Question: I've created a custom styled 'TabControl' for my WPF application. This includes the following 'Style' for the 'TabItem's:
'''
<Style x:Key="TabItemStyle1" TargetType="{x:Type TabItem}">
<Setter Property="Padding" Value="12,2"/>
<Setter Property="HorizontalContentAlignment" Value="Stretch"/>
<Setter Property="VerticalContentAlignment" Value="Stretch"/>
<Setter Property="Foreground" Value="White" />
<Setter Property="FontSize" Value="14" />
<Setter Property="Template">
<Setter.Value>
<ControlTemplate TargetType="{x:Type TabItem}">
<ContentPresenter ContentTemplate="{TemplateBinding HeaderTemplate}" Content="{TemplateBinding Header}" ContentStringFormat="{TemplateBinding HeaderStringFormat}" ContentSource="Header" HorizontalAlignment="{Binding HorizontalContentAlignment, RelativeSource={RelativeSource FindAncestor, AncestorLevel=1, AncestorType={x:Type ItemsControl}}}" Margin="{TemplateBinding Padding}" RecognizesAccessKey="True" SnapsToDevicePixels="{TemplateBinding SnapsToDevicePixels}" VerticalAlignment="{Binding VerticalContentAlignment, RelativeSource={RelativeSource FindAncestor, AncestorLevel=1, AncestorType={x:Type ItemsControl}}}"/>
<ControlTemplate.Triggers>
<Trigger Property="IsSelected" Value="True">
<Setter Property="Panel.ZIndex" Value="1" />
<Setter Property="Foreground" Value="Orange" />
</Trigger>
</ControlTemplate.Triggers>
</ControlTemplate>
</Setter.Value>
</Setter>
</Style>
'''
Basically, I want the header text to be size 14 and colored in white, except when the 'TabItem' is selected (then it should be orange):

I ran into a problem when I saw that the 'TabItem''s child control (which is not displayed in the screen above) has inherited 'FontSize' and 'Foreground'. After a quick search at SO, I came to this thread <URL> and decided to use the HeaderTemplate, as recommended by the answerer 'Novitchi S'. This is my result:
'''
<Style x:Key="TabItemStyle1" TargetType="{x:Type TabItem}">
<Setter Property="Padding" Value="12,2"/>
<Setter Property="HorizontalContentAlignment" Value="Stretch"/>
<Setter Property="VerticalContentAlignment" Value="Stretch"/>
<Setter Property="HeaderTemplate">
<Setter.Value>
<DataTemplate DataType="{x:Type TabItem}">
<ContentPresenter>
<ContentPresenter.Content>
<TextBlock x:Name="ContentTextBlock" Foreground="White" FontSize="14" Text="{TemplateBinding Content}"/>
</ContentPresenter.Content>
</ContentPresenter>
<DataTemplate.Triggers>
<DataTrigger Binding="{Binding RelativeSource={RelativeSource Mode=TemplatedParent}, Path=IsSelected}">
<Setter TargetName="ContentTextBlock" Property="Foreground" Value="Orange" />
</DataTrigger>
</DataTemplate.Triggers>
</DataTemplate>
</Setter.Value>
</Setter>
<Setter Property="Template">
<Setter.Value>
<ControlTemplate TargetType="{x:Type TabItem}">
<ContentPresenter ContentTemplate="{TemplateBinding HeaderTemplate}" Content="{TemplateBinding Header}" ContentStringFormat="{TemplateBinding HeaderStringFormat}" ContentSource="Header" HorizontalAlignment="{Binding HorizontalContentAlignment, RelativeSource={RelativeSource FindAncestor, AncestorLevel=1, AncestorType={x:Type ItemsControl}}}" Margin="{TemplateBinding Padding}" RecognizesAccessKey="True" SnapsToDevicePixels="{TemplateBinding SnapsToDevicePixels}" VerticalAlignment="{Binding VerticalContentAlignment, RelativeSource={RelativeSource FindAncestor, AncestorLevel=1, AncestorType={x:Type ItemsControl}}}"/>
<ControlTemplate.Triggers>
<Trigger Property="IsSelected" Value="True">
<Setter Property="Panel.ZIndex" Value="1" />
</Trigger>
</ControlTemplate.Triggers>
</ControlTemplate>
</Setter.Value>
</Setter>
</Style>
'''
On the positive side, 'FontSize' and 'Foreground' are working fine now. The only thing I can't get to work is to color the 'TextBlock' orange when the tab is selected. My intuition is that the DataTrigger either can't find the 'TemplatedParent' or the 'TextBlock', but I'm stuck.
What options do I have to acheive my goal?
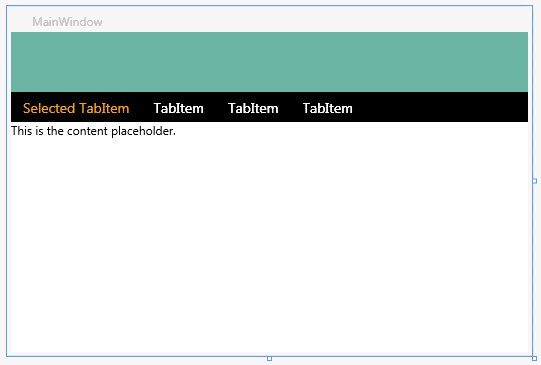
Answer: Okay so Problem #1
Incorrect binding Mode, don't use 'Mode=TemplatedParent', use
'''
{ Binding Path=propertyOfTargetElement,
RelativeSource={RelativeSource Mode=FindAncestor,
AncestorType={x:Type typeOfTargetElement}
}
}
'''
**
**
As for the #2 problem I would move the trigger into the textblock. Note I don't see the purpose of the contentpresenter in that datatemplate so remove it, unless it is there for a reason).
I would then do
'''
<TextBlock>
<TextBlock.Style>
<Style.Triggers>
<DataTrigger
'''